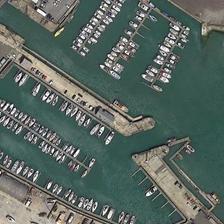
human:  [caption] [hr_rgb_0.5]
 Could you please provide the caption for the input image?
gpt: we can see rows of boats moored in the port and a road across a channel in the port .